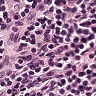
Metastatic tissue present: no